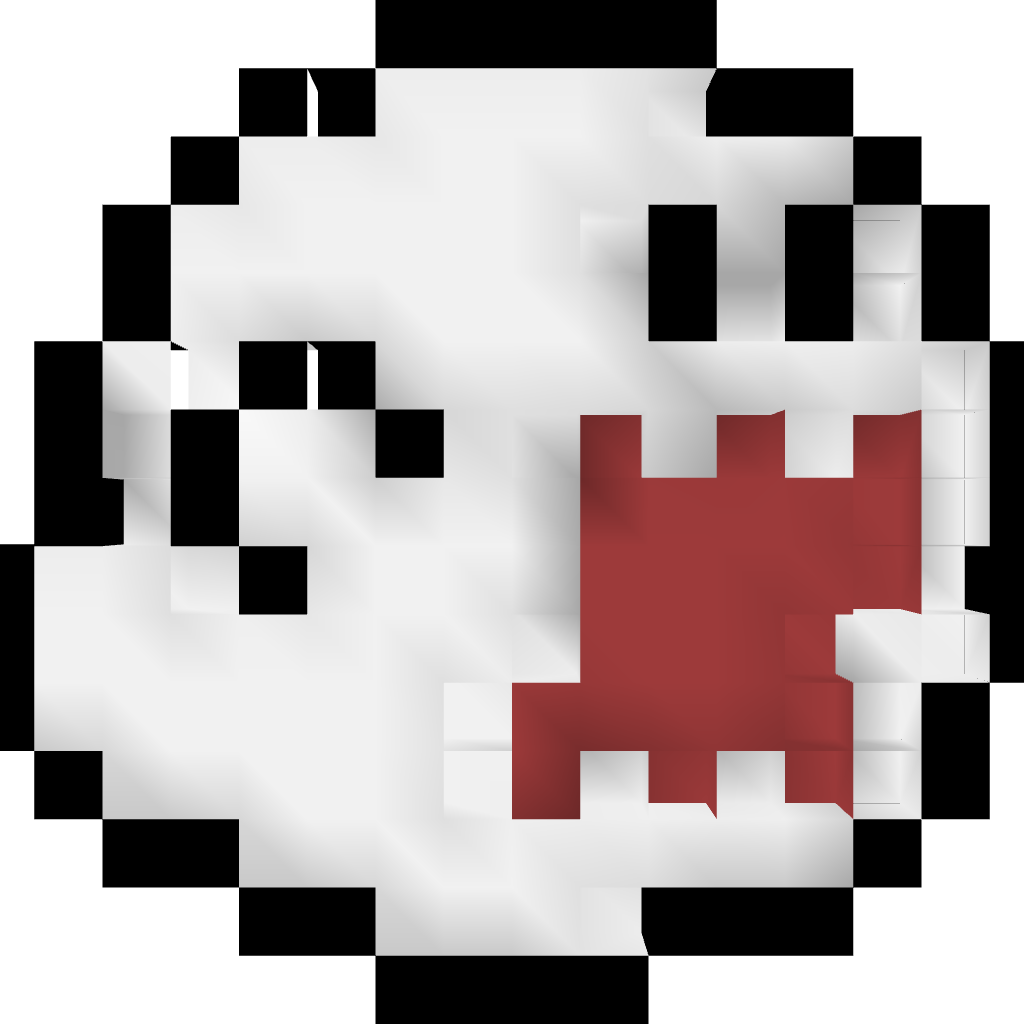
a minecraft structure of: BuuHuu! 8-Bit Style high quality